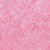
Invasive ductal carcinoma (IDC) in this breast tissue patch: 0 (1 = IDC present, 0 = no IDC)